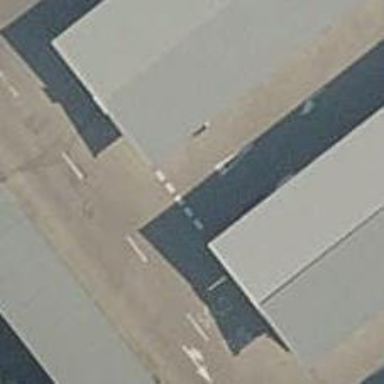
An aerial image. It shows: Asphalt parking aisle designated as service road.